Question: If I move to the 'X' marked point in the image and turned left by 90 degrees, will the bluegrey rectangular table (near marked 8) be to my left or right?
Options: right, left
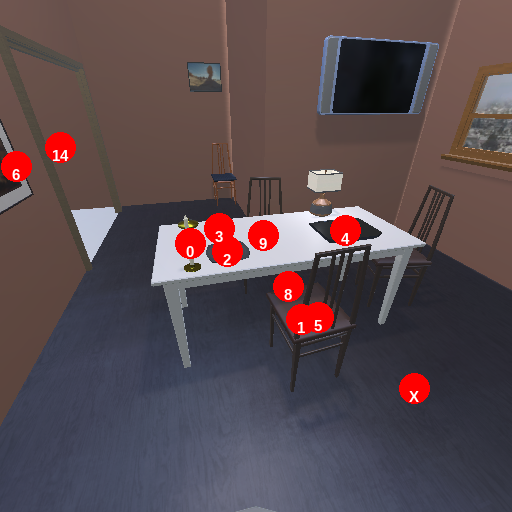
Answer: right